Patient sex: F
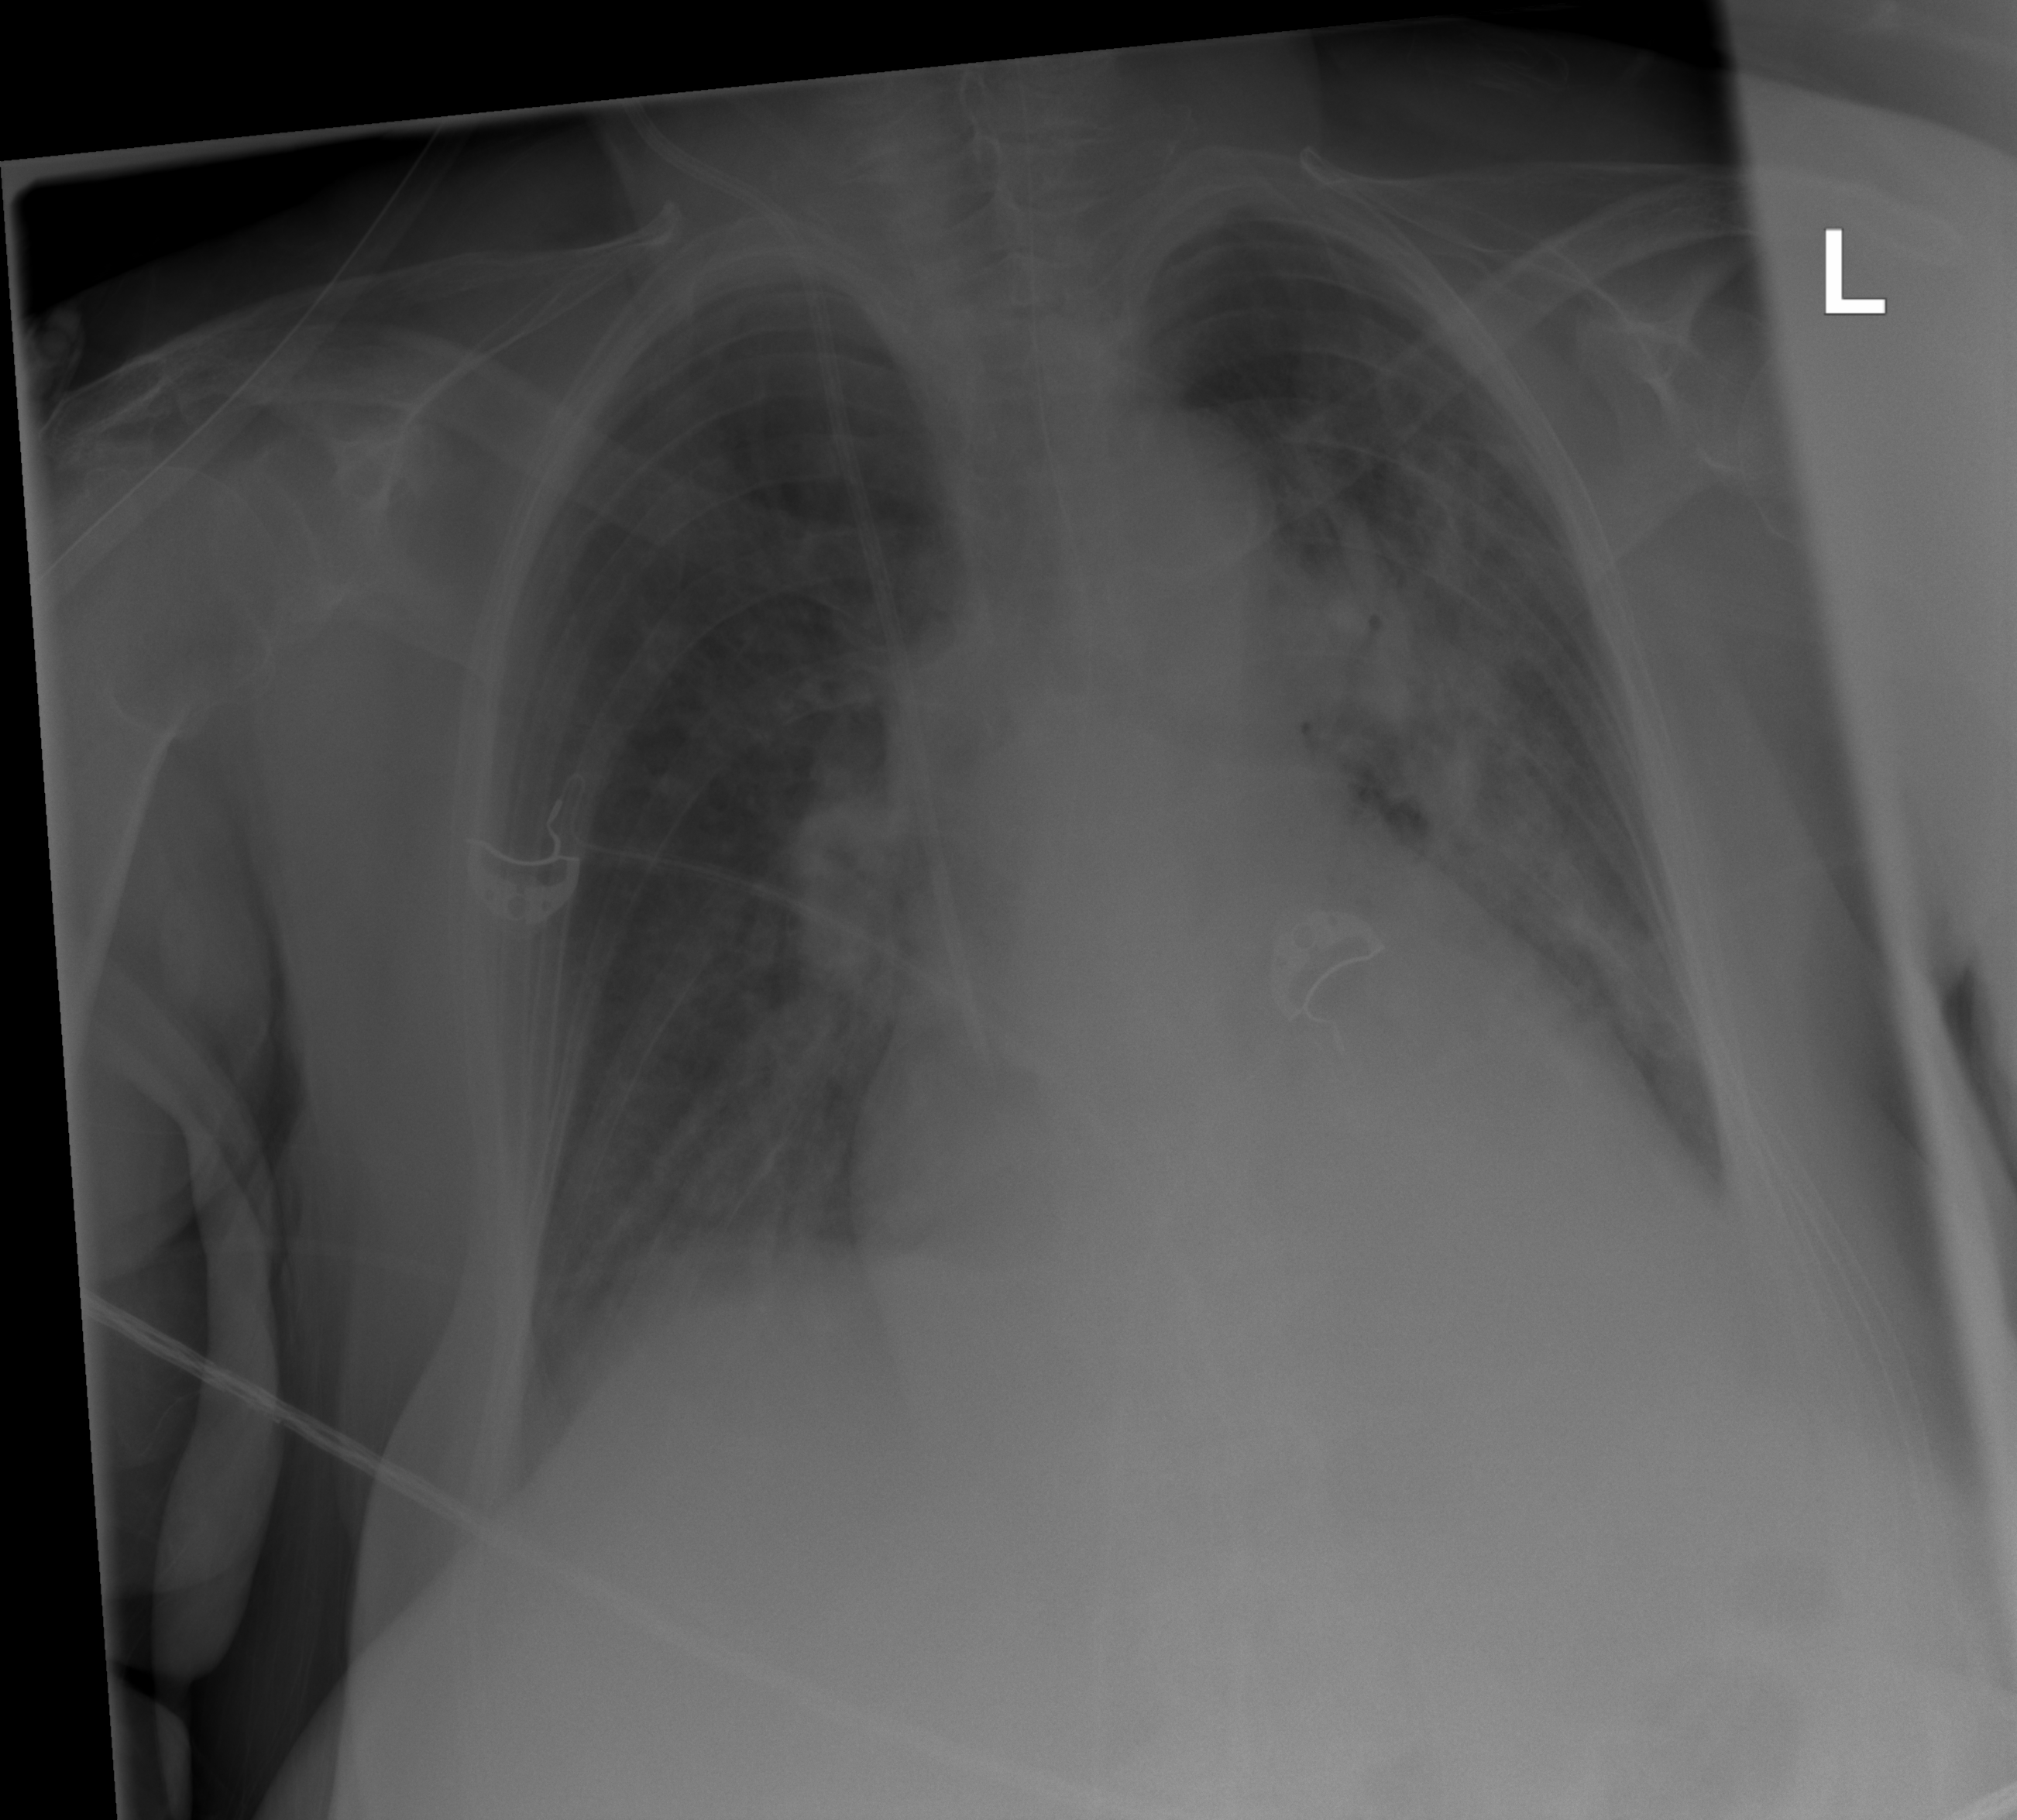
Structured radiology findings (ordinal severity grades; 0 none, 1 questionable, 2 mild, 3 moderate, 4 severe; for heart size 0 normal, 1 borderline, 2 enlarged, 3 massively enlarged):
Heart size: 2
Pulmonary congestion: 2
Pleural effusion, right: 1
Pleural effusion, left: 1
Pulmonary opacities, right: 1
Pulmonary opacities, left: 3
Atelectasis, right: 2
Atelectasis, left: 2